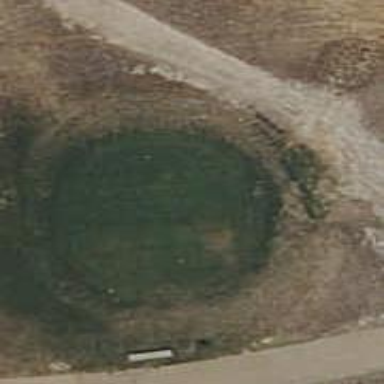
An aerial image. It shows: Golf tee.